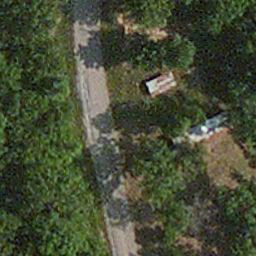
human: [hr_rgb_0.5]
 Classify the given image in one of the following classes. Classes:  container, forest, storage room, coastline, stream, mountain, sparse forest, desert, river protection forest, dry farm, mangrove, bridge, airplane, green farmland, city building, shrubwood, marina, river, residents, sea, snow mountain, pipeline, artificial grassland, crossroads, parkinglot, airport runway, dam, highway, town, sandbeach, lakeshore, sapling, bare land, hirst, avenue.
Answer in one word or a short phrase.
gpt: avenue